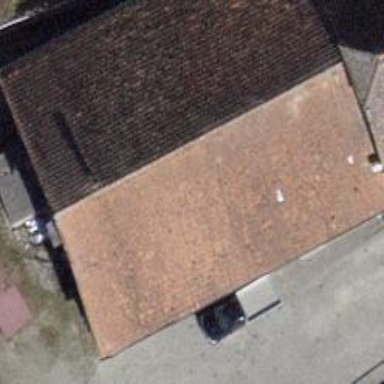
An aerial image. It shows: Building with tile roof.